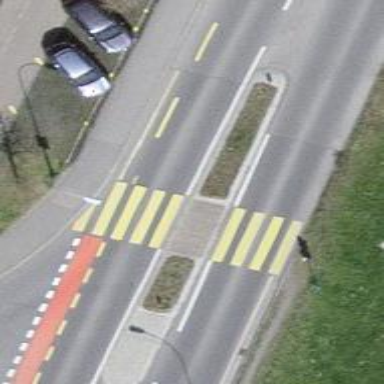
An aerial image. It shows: Uncontrolled zebra crossing with marked island on the road.